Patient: sex M, age 78
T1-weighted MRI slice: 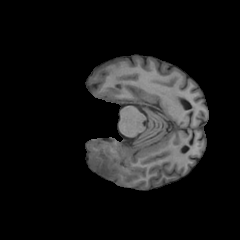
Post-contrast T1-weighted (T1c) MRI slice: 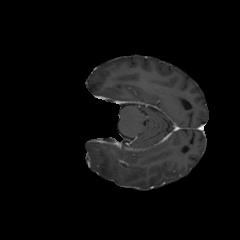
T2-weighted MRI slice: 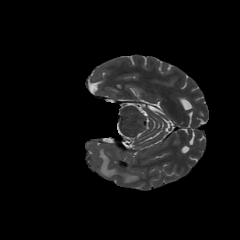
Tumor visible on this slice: yes
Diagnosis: Glioblastoma, IDH-wildtype
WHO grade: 4